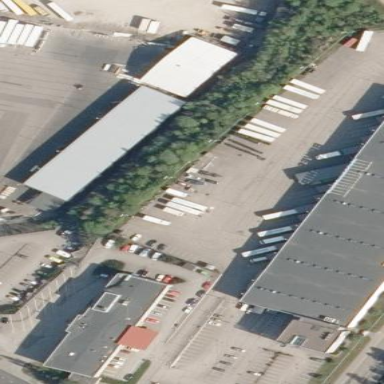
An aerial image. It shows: View of roof of building.